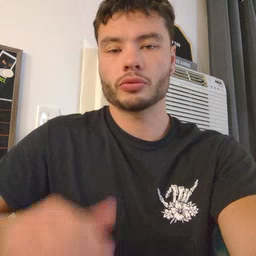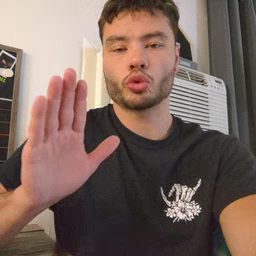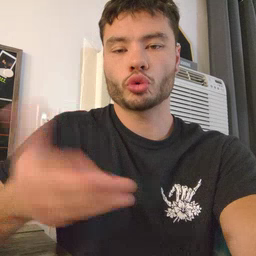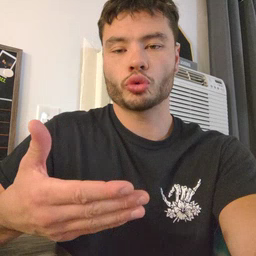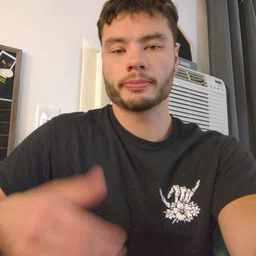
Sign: room